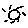
Label: sun